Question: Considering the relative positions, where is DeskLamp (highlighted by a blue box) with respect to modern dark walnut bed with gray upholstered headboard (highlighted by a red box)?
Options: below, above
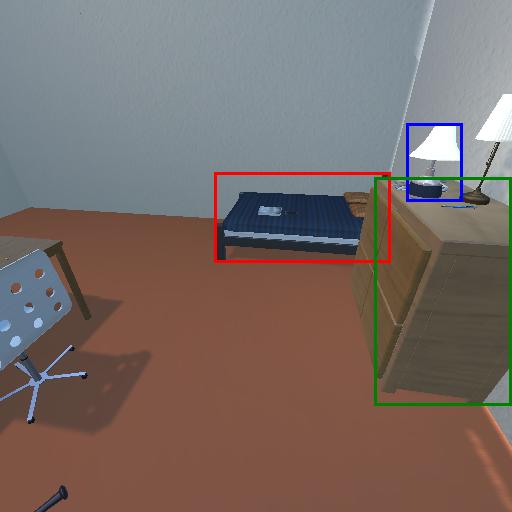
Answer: below